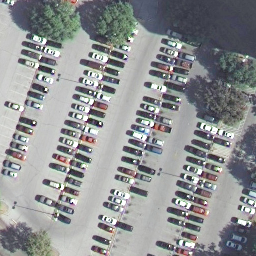
Label: parking lot